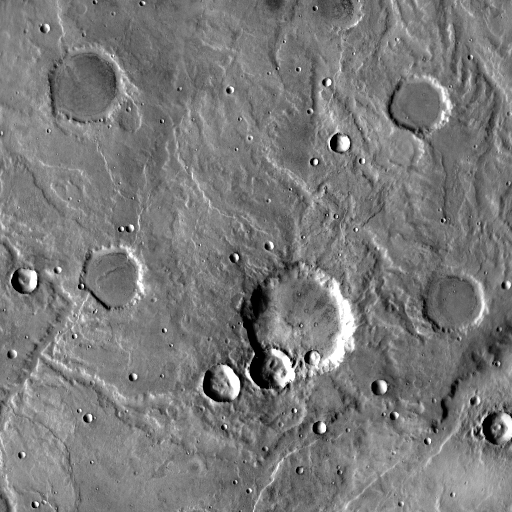
Crater classes present: Background, Other, Buried